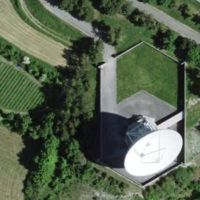
EUNIS habitat code: 55
Species observed at this site:
Lanius collurio
Lepidium draba
Eurydema ornata
Coenonympha pamphilus